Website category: sports
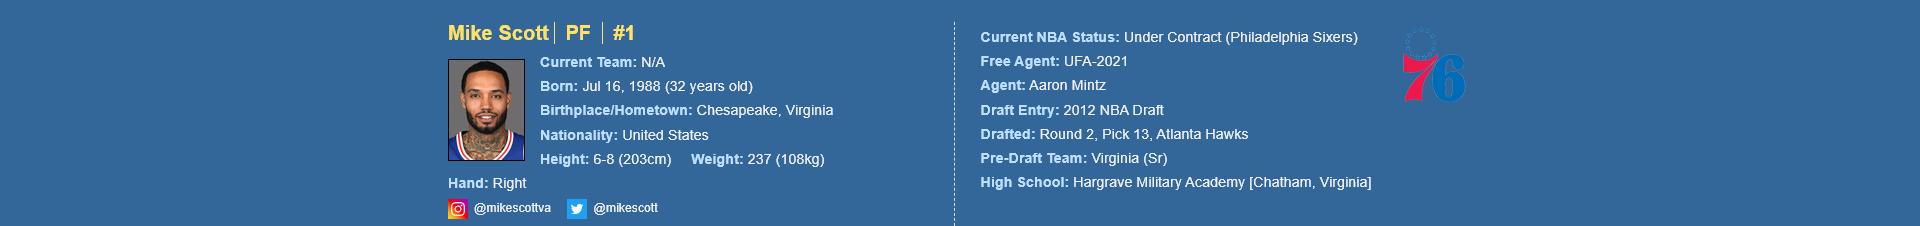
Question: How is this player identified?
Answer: Mike Scott

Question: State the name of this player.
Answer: Mike Scott

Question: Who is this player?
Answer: Mike Scott

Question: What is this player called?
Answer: Mike Scott

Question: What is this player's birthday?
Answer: Jul 16, 1988

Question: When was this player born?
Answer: Jul 16, 1988

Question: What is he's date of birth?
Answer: Jul 16, 1988

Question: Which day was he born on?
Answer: Jul 16, 1988

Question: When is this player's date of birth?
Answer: Jul 16, 1988

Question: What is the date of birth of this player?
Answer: Jul 16, 1988

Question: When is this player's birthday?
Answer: Jul 16, 1988

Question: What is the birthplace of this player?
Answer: Chesapeake, Virginia

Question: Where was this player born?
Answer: Chesapeake, Virginia

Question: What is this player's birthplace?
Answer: Chesapeake, Virginia

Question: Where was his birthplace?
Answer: Chesapeake, Virginia

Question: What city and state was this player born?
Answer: Chesapeake, Virginia

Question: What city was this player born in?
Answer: Chesapeake, Virginia

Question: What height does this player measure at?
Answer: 6-8 (203cm)

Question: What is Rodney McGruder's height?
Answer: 6-8 (203cm)

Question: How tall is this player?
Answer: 6-8 (203cm)

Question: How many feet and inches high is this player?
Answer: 6-8 (203cm)

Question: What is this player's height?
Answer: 6-8 (203cm)

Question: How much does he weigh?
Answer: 237 (108kg)

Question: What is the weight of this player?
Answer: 237 (108kg)

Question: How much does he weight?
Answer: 237 (108kg)

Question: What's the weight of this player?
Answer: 237 (108kg)

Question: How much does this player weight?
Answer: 237 (108kg)

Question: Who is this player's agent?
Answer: Aaron Mintz

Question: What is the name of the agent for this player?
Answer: Aaron Mintz

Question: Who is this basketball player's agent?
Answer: Aaron Mintz

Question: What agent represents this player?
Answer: Aaron Mintz

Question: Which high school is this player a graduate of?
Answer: Hargrave Military Academy

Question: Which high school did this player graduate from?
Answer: Hargrave Military Academy

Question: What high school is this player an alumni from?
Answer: Hargrave Military Academy

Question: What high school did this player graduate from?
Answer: Hargrave Military Academy

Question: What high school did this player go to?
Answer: Hargrave Military Academy

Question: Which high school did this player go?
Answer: Hargrave Military Academy